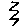
Label: zigzag